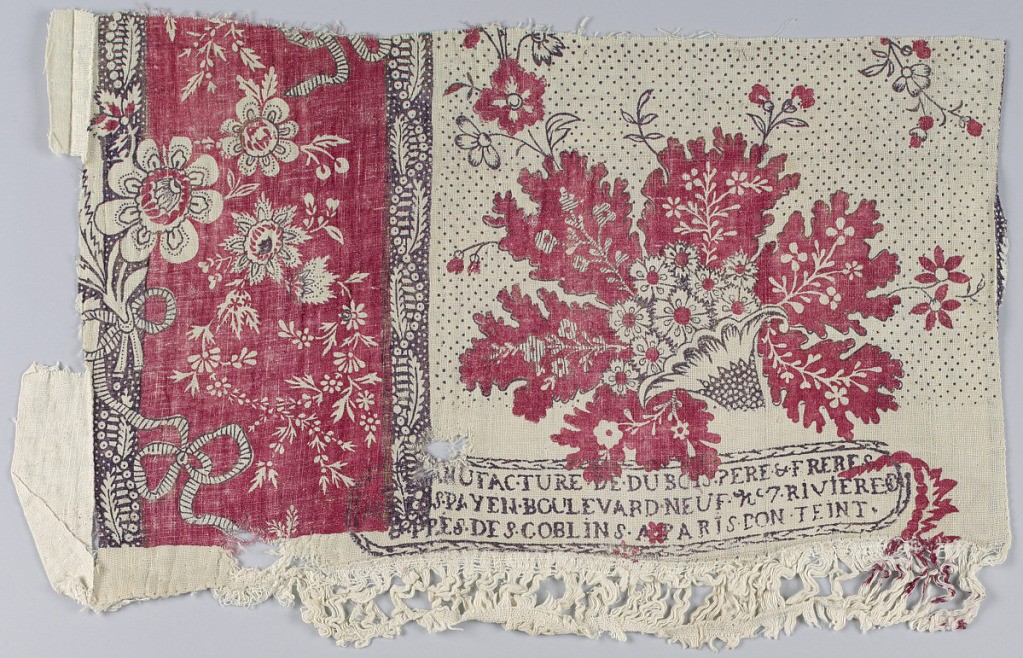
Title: Fragments
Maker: DuBois Pere et Freres, late 18th century
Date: ca. 1785
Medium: cotton Technique: printed by woodblock on plain weave foundation
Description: Design of flower and stripe in red and black on white.